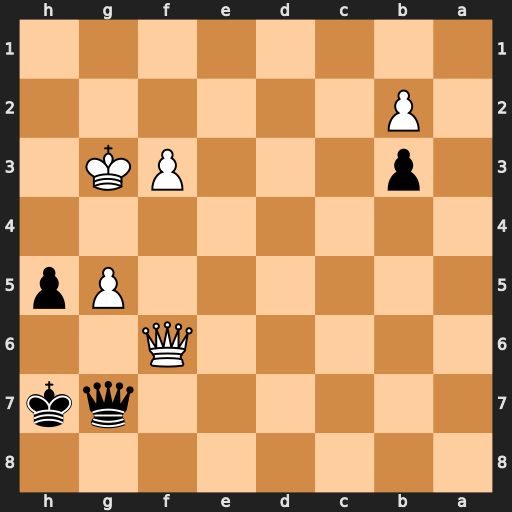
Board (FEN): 8/6qk/5Q2/6Pp/8/1p3PK1/1P6/8
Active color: b
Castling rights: -
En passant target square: -
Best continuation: Qxf6 gxf6 Kg6 f7 Kxf7